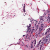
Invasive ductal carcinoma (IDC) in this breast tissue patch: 1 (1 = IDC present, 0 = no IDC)